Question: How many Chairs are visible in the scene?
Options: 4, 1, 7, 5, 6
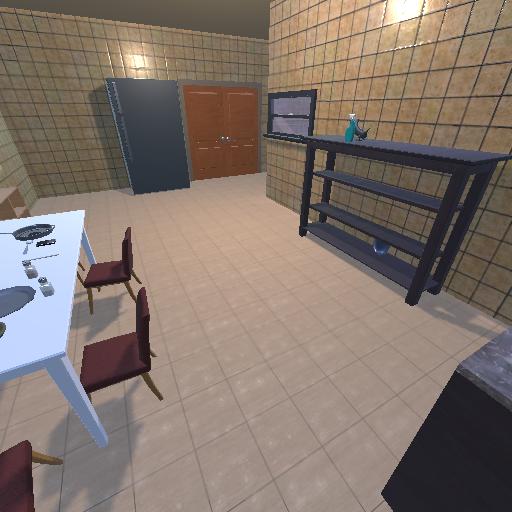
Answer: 4